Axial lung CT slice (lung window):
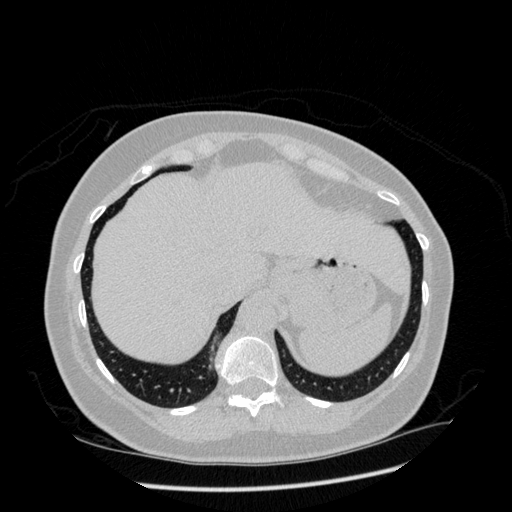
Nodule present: no